Field crop: maize
Growth stage: 2
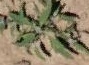
Species: atriplex